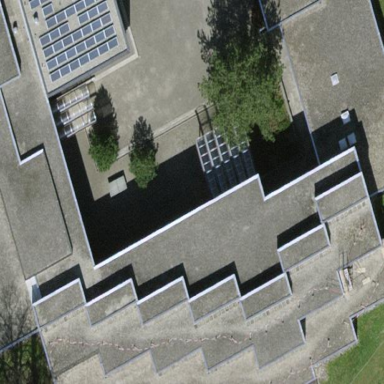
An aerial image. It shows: School building.